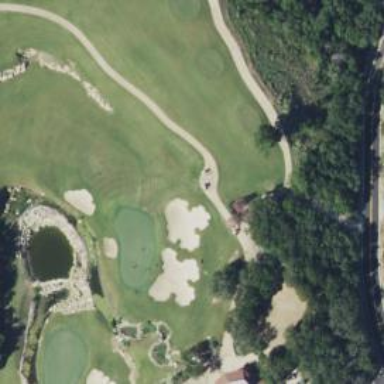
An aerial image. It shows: Pathway for golfing.